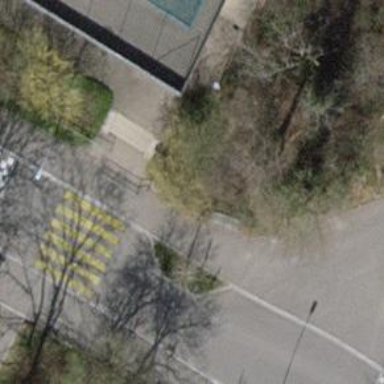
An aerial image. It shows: Bench.